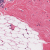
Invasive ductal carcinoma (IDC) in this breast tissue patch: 0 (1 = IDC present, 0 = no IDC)